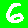
Digit: 6